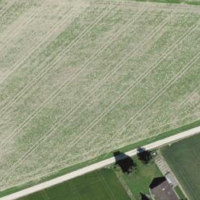
EUNIS habitat code: 52
Species observed at this site:
Cyperus esculentus
Plantago lanceolata